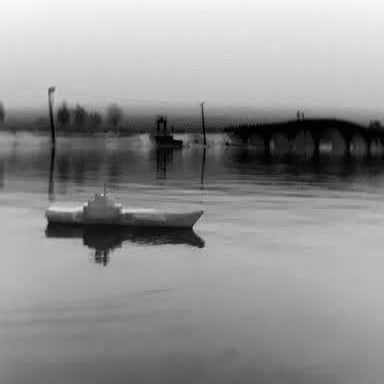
There is a warship in the infrared image.